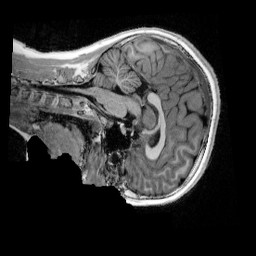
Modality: UNIT1_denoised
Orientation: sagittal
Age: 10
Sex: female
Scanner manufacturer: siemens
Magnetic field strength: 3 T
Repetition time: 4 s
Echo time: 0.00303 s